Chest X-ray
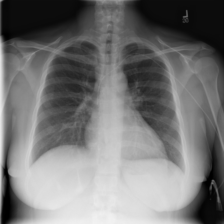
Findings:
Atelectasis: negative
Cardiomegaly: negative
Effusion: negative
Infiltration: positive
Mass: negative
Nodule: negative
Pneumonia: negative
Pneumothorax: negative
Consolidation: negative
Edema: negative
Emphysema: negative
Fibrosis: negative
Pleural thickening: negative
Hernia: negative